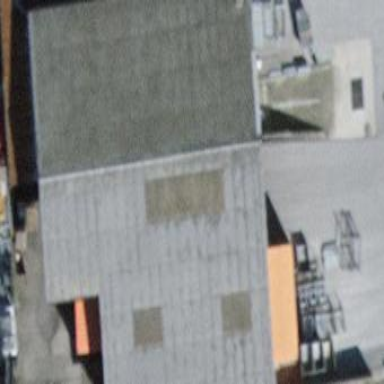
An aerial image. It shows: Industrial building.